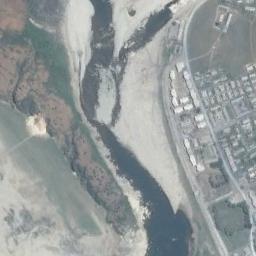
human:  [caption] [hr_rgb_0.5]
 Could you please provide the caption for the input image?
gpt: The deep blue river has a wide white floodplain but some buildings are next to the river .

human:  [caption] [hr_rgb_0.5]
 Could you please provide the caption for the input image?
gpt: There are many buildings beside the river .

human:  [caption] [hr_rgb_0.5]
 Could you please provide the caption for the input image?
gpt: The river goes through houses and grass .

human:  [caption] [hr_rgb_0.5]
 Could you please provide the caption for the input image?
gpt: A curved turquoise river with sandbanks on both sides, Green and tan mixed ground on both sides, And large buildings .

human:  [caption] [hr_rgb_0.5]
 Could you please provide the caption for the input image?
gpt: There are many buildings and white sand near the river .